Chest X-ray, PA view. Patient: 63 years old, sex F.
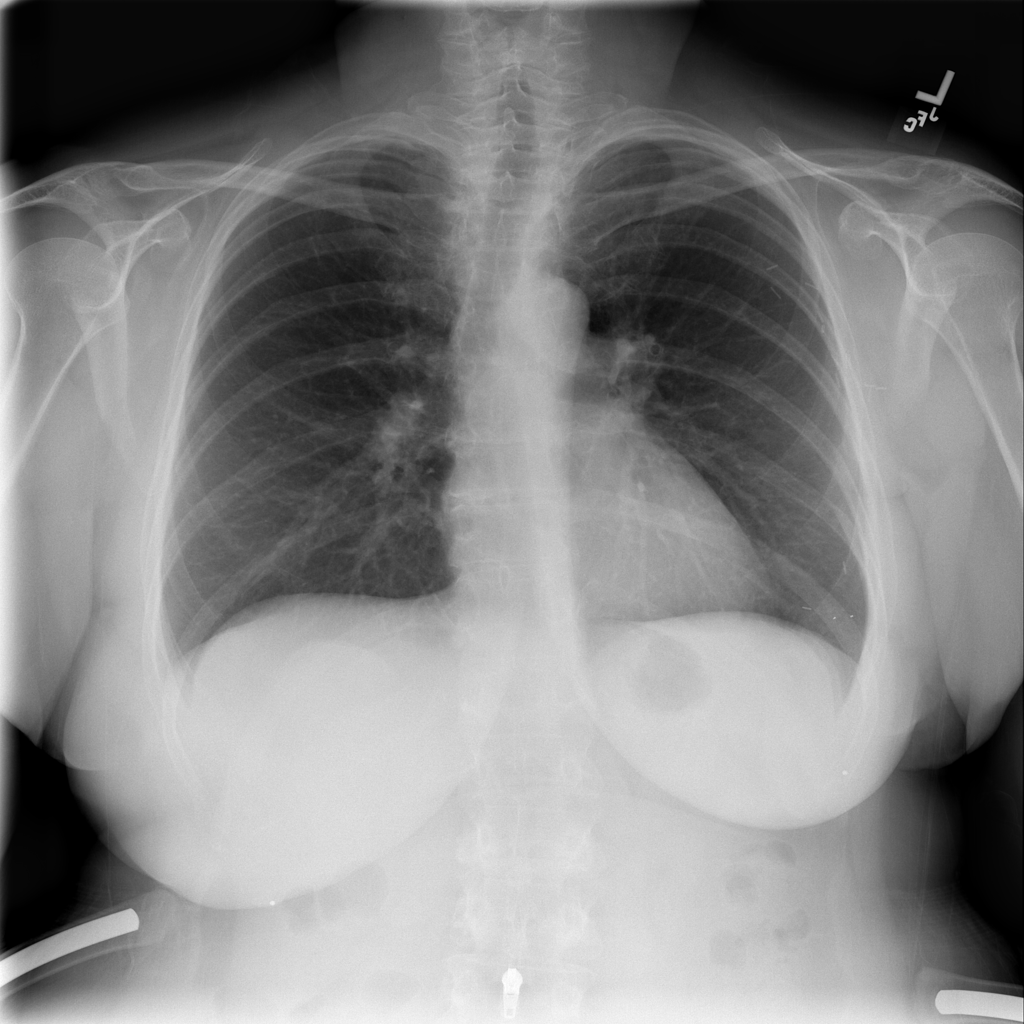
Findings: No Finding